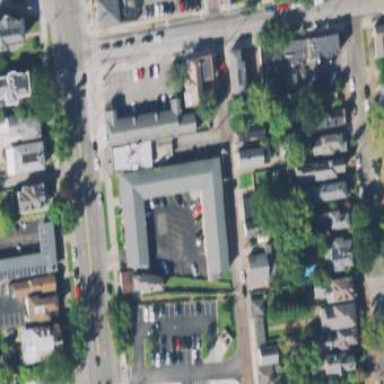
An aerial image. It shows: Commercial building that serves as motel for tourists.